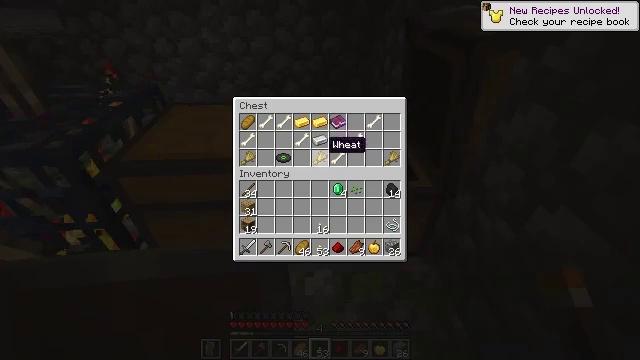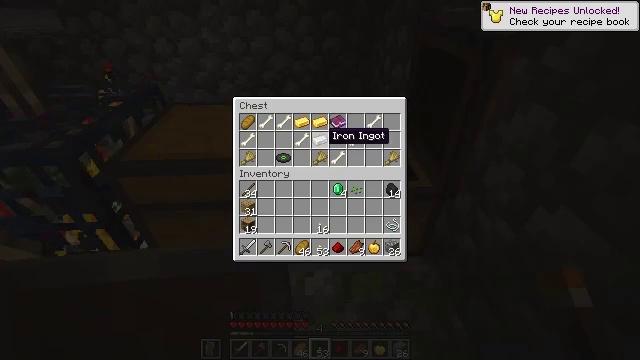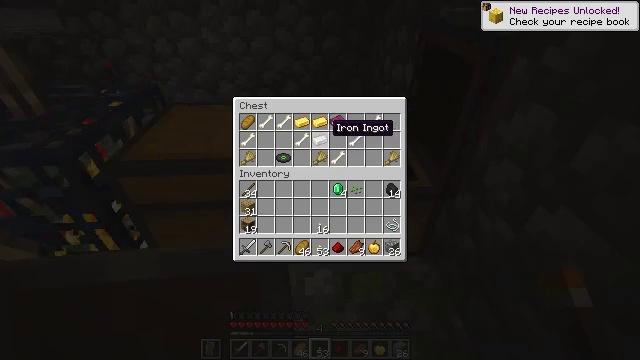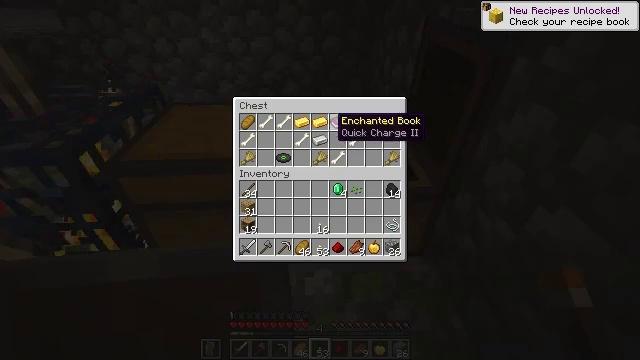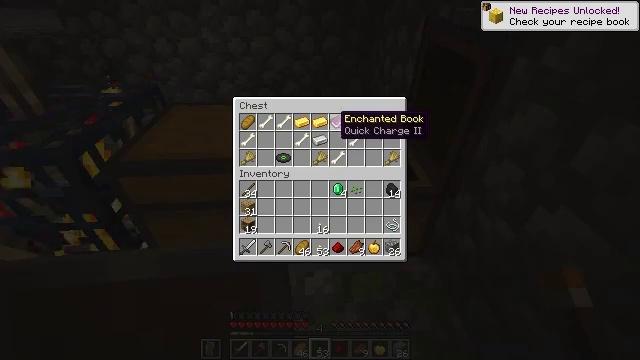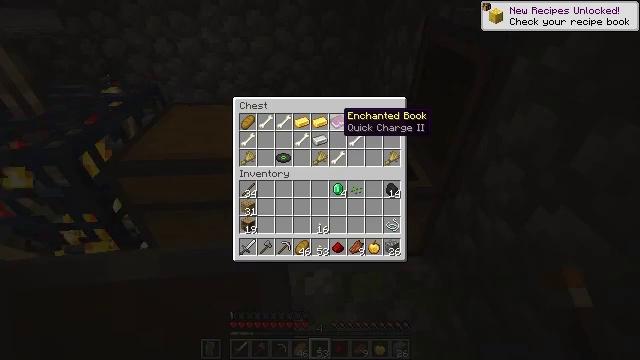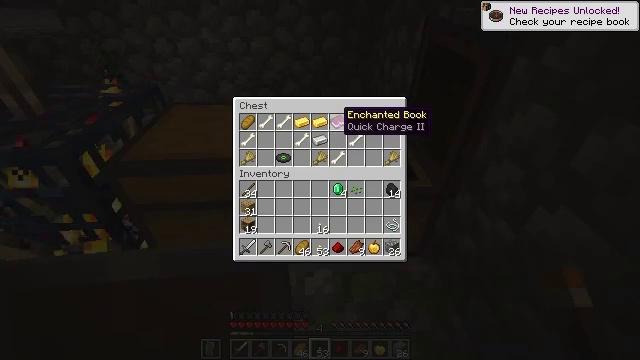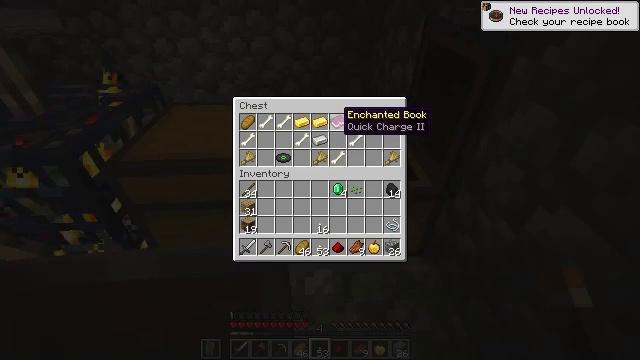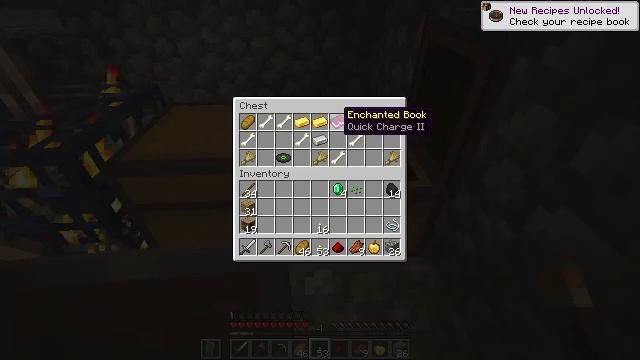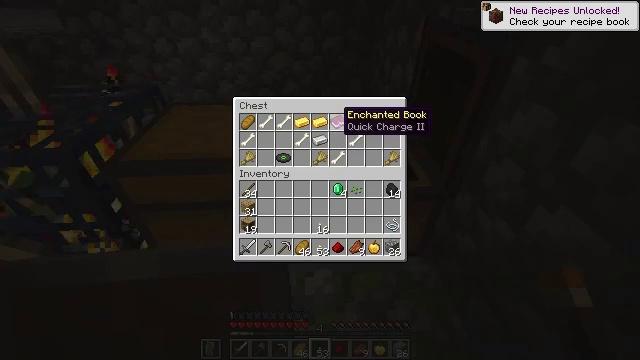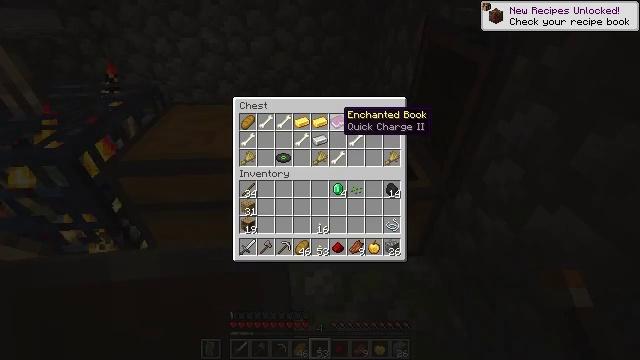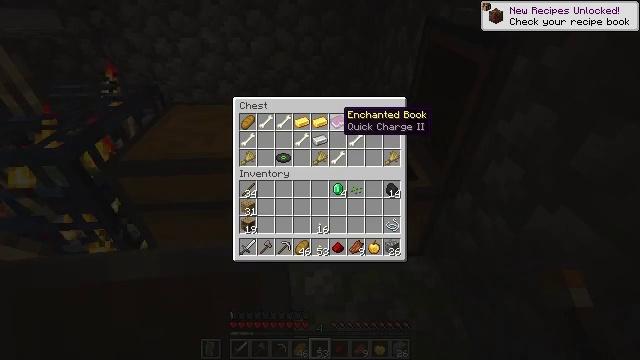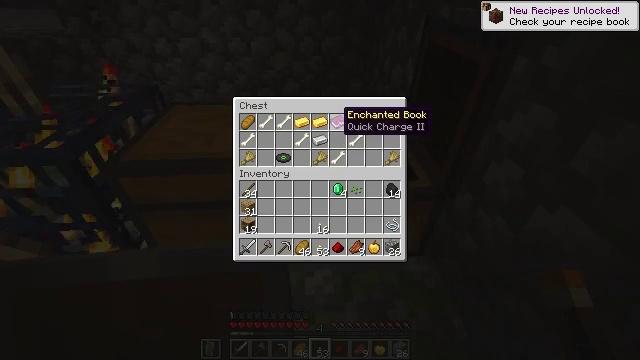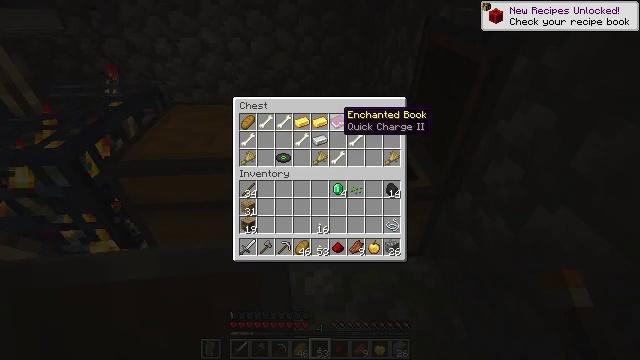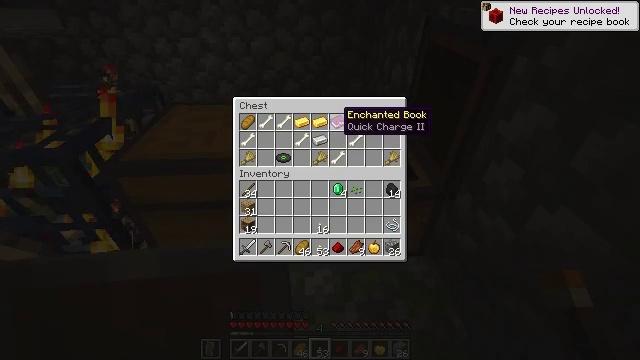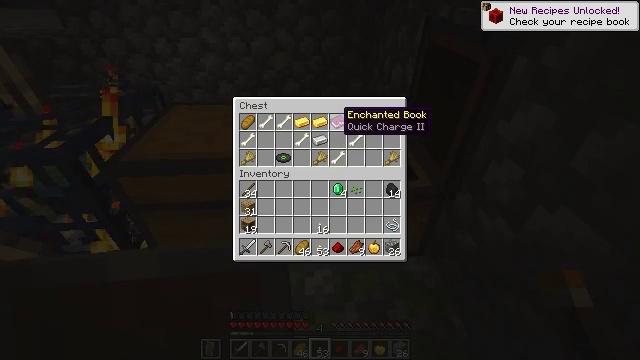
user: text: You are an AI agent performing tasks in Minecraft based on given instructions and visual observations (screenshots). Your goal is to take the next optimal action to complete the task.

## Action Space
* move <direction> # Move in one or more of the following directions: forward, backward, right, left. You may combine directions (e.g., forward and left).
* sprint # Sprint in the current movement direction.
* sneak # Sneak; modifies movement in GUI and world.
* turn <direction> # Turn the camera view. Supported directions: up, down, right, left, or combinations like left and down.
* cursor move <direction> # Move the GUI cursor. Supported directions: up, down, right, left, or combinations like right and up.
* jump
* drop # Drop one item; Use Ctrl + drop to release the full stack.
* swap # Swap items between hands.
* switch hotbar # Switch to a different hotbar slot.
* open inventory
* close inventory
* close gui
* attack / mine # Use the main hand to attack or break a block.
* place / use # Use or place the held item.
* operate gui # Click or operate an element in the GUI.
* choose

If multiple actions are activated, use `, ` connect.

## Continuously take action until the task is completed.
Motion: motion action
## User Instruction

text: Attack the chest to pick it up.
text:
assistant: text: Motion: sneak, cursor move up
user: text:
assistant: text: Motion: sneak, cursor move up
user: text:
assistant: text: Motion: sneak, cursor move up
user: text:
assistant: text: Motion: sneak
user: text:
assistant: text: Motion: sneak
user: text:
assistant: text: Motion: sneak
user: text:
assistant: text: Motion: sneak
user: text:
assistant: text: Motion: sneak
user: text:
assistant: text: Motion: sneak
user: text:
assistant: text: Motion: sneak
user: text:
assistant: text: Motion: sneak
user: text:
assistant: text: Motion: sneak
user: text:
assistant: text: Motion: sneak
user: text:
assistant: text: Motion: sneak
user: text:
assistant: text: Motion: sneak
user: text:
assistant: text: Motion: sneak
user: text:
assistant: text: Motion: no_op
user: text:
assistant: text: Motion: operate gui
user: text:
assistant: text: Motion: operate gui
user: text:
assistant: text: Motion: cursor move right and down
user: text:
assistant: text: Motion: cursor move right and down
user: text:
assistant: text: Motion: cursor move down
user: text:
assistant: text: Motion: no_op
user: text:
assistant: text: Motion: no_op
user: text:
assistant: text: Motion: cursor move right and up
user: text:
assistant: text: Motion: no_op
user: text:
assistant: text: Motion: operate gui
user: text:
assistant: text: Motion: operate gui
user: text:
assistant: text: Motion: operate gui
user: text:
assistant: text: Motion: no_op